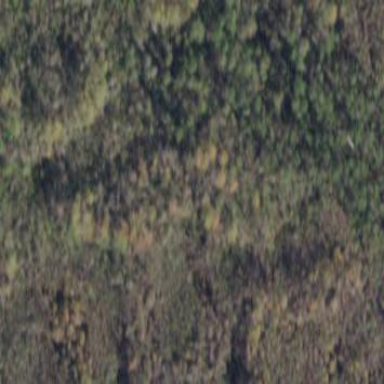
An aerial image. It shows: Beautiful woodland area.